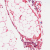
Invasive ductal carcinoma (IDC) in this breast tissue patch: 0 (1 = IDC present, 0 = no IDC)